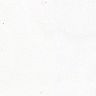
Metastatic tissue present: no